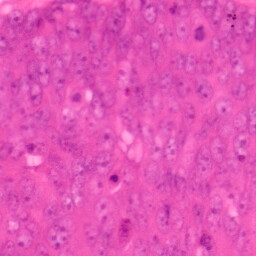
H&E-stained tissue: Colon